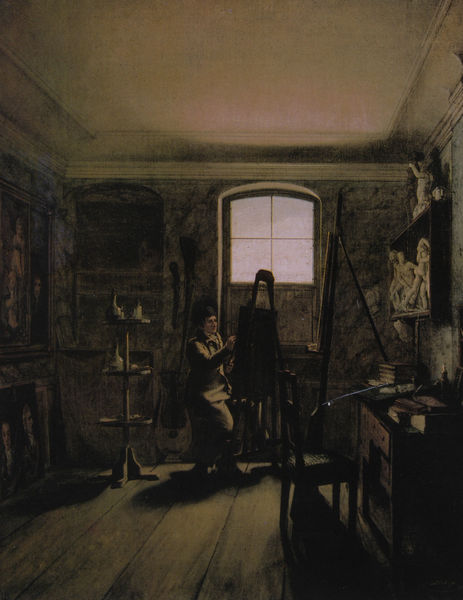
Titel: Atelier des Malers Gerhard von Kügelgen
Künstler: Georg Friedrich Kersting
Standort: Karlsruhe
Institution: Staatliche Kunsthalle
Schlagwörter: dunkel, gemälde, mann, schatten, weiß, sitzen, braun, fenster, frau, grau, hell, holz, hut, kleider, licht, nacht, raum, schwarz, stuhl, tisch, zimmer, dach, malerei, alt, kappe, mütze, regal, wand, arm, kleidung, mensch, stehen, bild, innenraum, möbel, portrait, porträt, öl, boden, interieur, decke, innen, arbeit, kanne, skulptur, statue, deutschland, bilder, bücher, kommode, schrank, schreibtisch, ecke, modell, düster, bogen, parkett, farben, farbe, dielen, hocker, figuren, friedrich, romantik, wohnung, diele, holzboden, büste, finster, atelier, maler, malerin, staffelei, näherin, stuck, balken, bohlen, stube, gestell, kammer, besen, bretter, holzdielen, plastik, selbstporträt, konzentration, wände, fensterkreuz, künstler, kittel, leinwand, kunst, künstlerin, malen, palette, pinsel, modelle, febnster, schubladen, gesims, skulpturen, werkstatt, plastiken, statuen, zeichnen, gewehr, ständer, regale, caspar david friedrich, cdf, zimmerdecke, holzfußboden, künstler im atelier, attelier, bei der arbeit, bodne, deutsche romantik, dunhel, einrichtung, figuretten, freundschaft, gips, gipse, gipsfigur, hell/dunkel, holzbohlen, künstlerbild, künstlerbildnis, künstlerportrait, künstlerporträt, leinwände, maler im atelier, staffel, staffeleien, vertiko, voute, stafelei, etagere, schneidern, fendter, artelier, holu, atlier, sitzne, zentralpespektive, mler